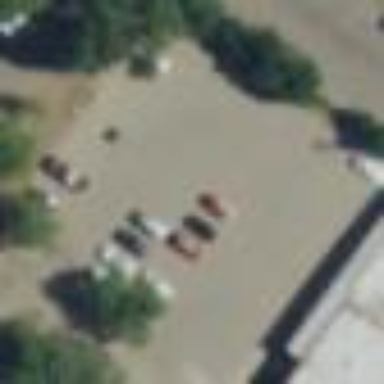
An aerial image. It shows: Parking area.